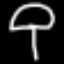
Label: mushroom